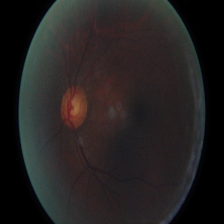
Diabetic retinopathy grade: Moderate